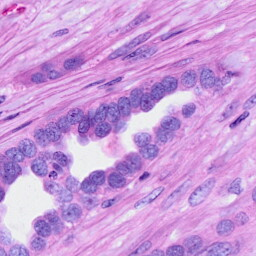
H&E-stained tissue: Ovarian